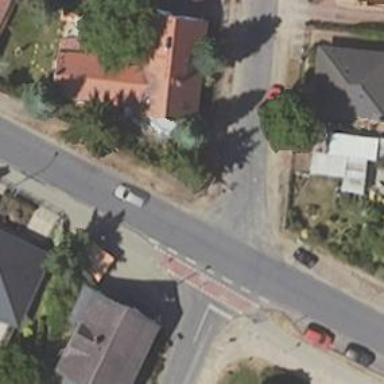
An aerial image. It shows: Road with "give way" sign.